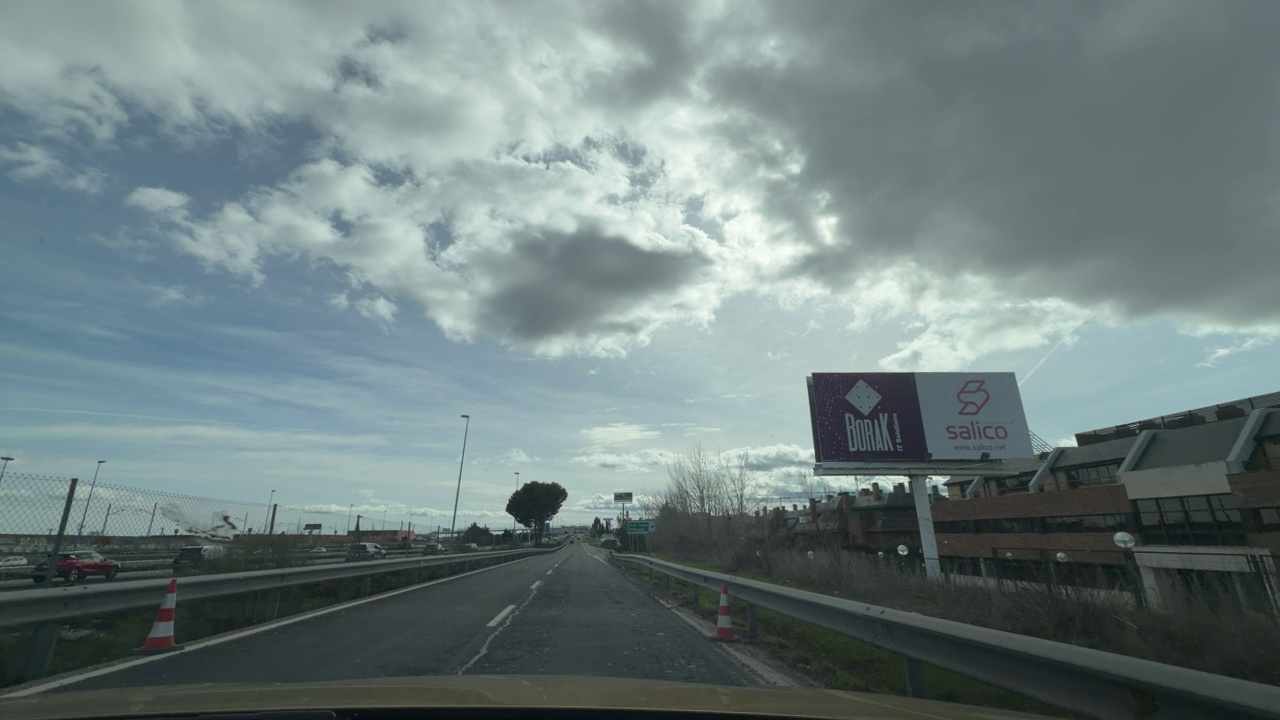
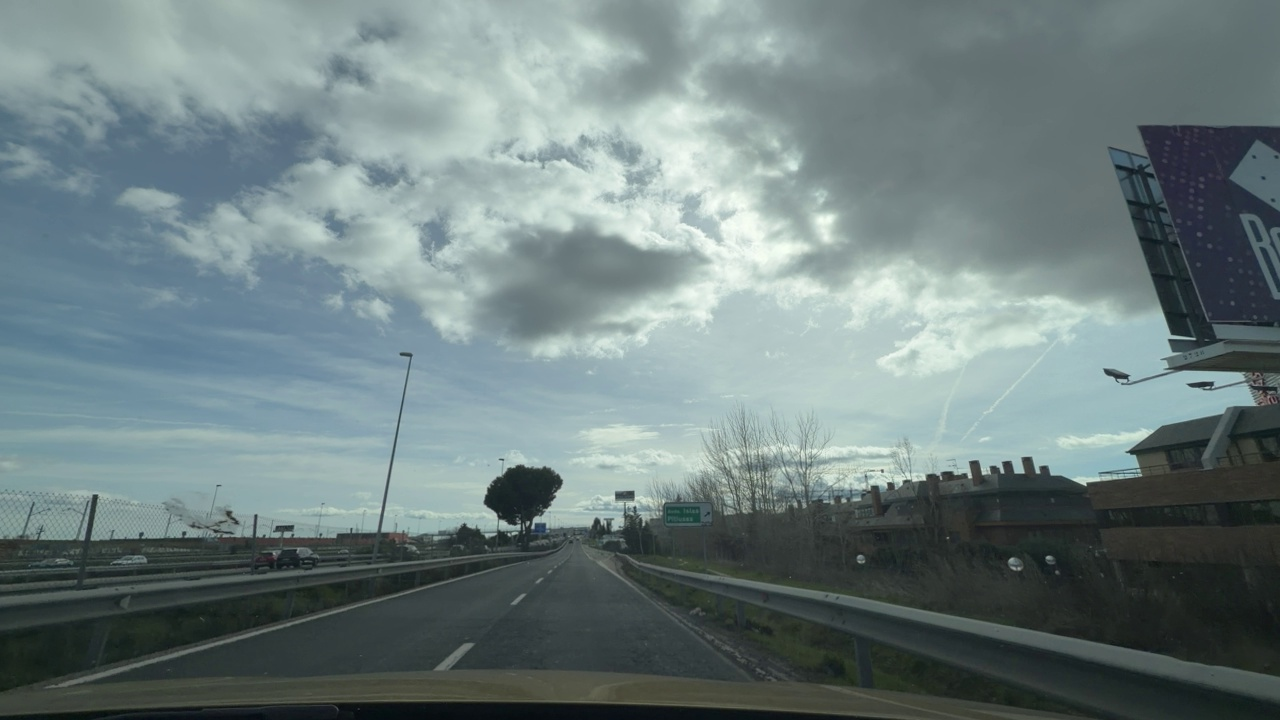
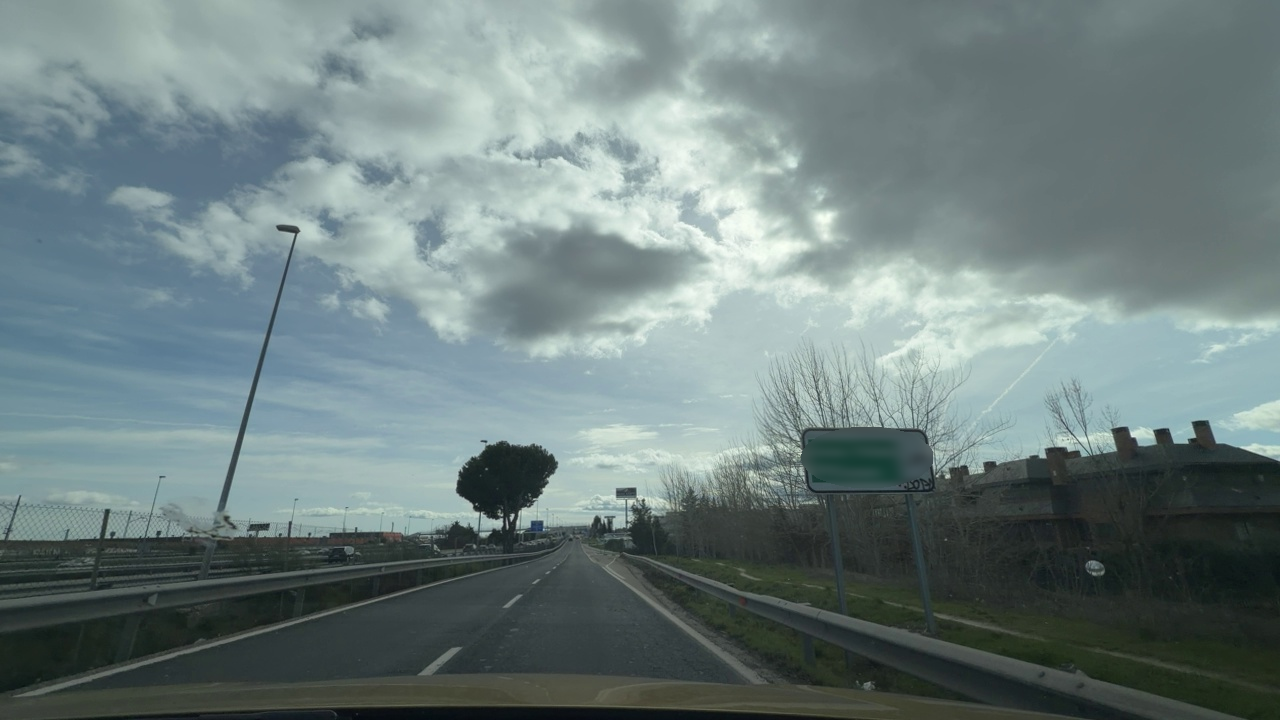
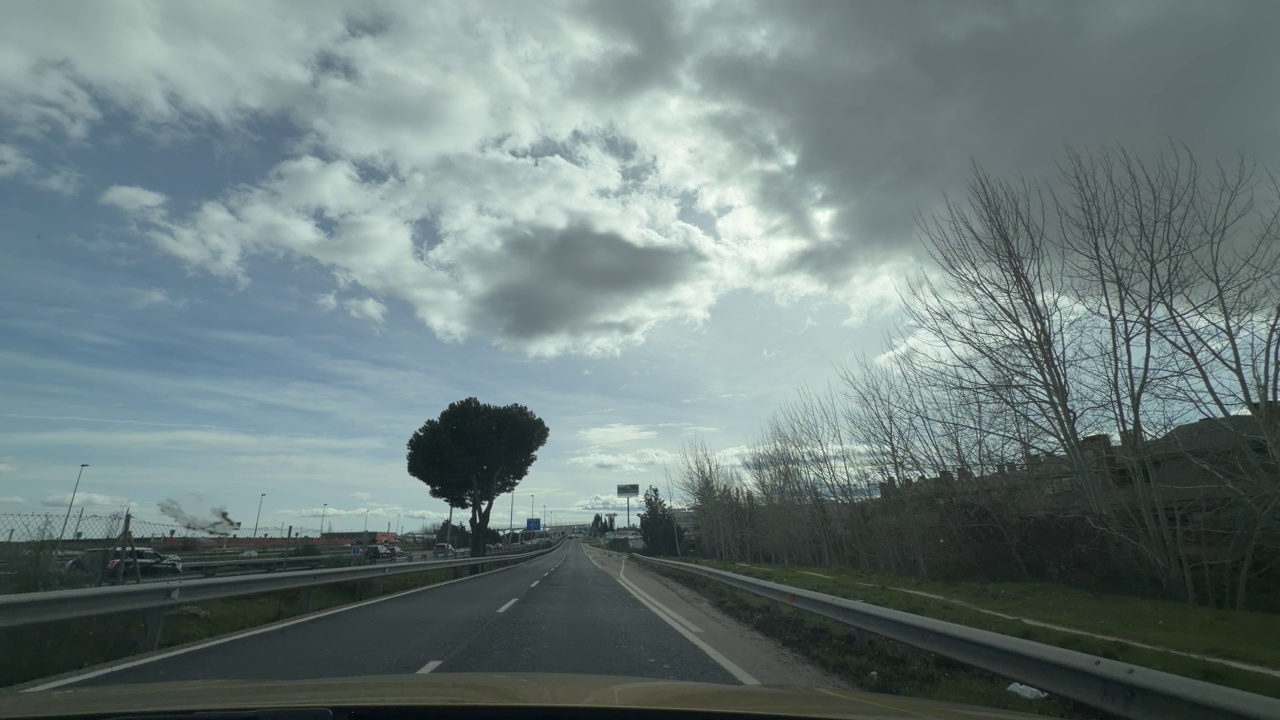
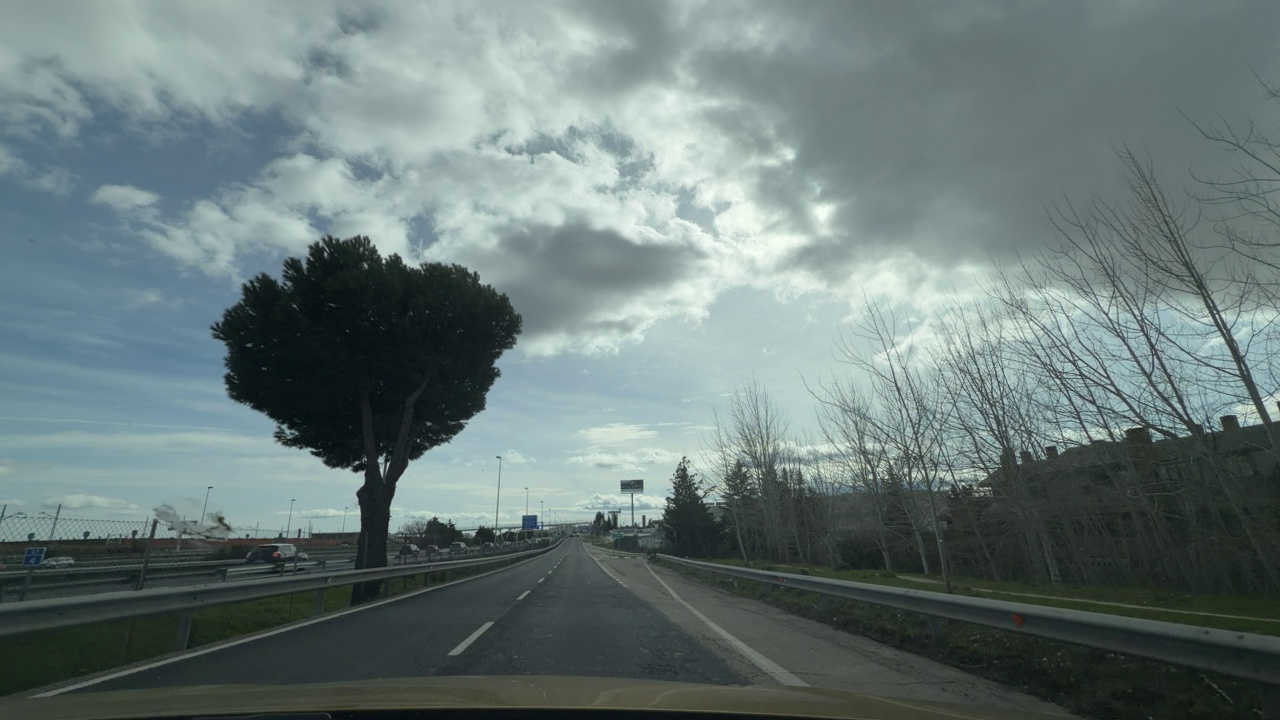
Situation: empty
Question: Are vehicles present on the right side of the ego lane?
Answer: No
Reasoning: Ego vehicle is driving through a highway and therefore there are no parked cars

Situation: empty
Question: Are vehicles parked parallel or perpendicular to the roadway near the ego lane?
Answer: No
Reasoning: There are no lateral parked cars

Situation: empty
Question: Does the environment indicate an urban road where curbside parking is permitted?
Answer: No
Reasoning: Ego vehicle is in a highway in which there is no possibility to park

Situation: empty
Question: Is the ego vehicle traveling in a middle lane with traffic lanes on both sides?
Answer: No
Reasoning: There is an adjacent lane on the left and there are no cars driving through any of the lanes